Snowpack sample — Snodgrass Mountain, Crested Butte, Colorado (2/4/25, 12:06 PM MST)
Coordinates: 38.923, -106.968
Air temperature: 35 °F
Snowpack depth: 80 cm
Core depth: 30 cm
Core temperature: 35.6 °F
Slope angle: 14°, slope face: 78°
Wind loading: low
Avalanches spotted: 0
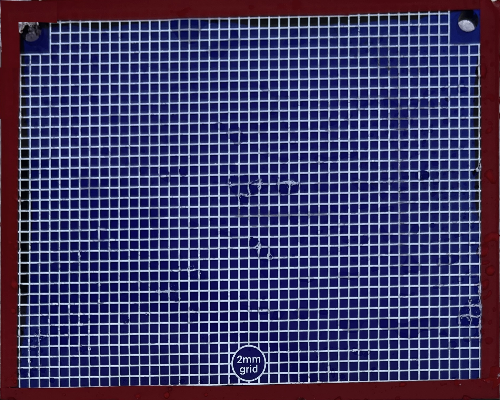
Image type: profile
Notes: No avalanches nearby, unusually warm weather for the last month reported by residents, Collected 25 yards from treeline